Interaction volume radius: 5 \u00c5
Interaction volume height: 40 \u00c5
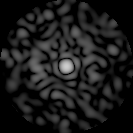
Disorder parameter: 0.882